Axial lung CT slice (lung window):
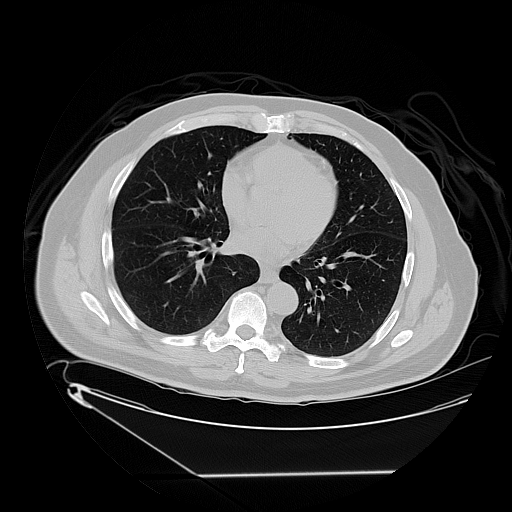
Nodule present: no